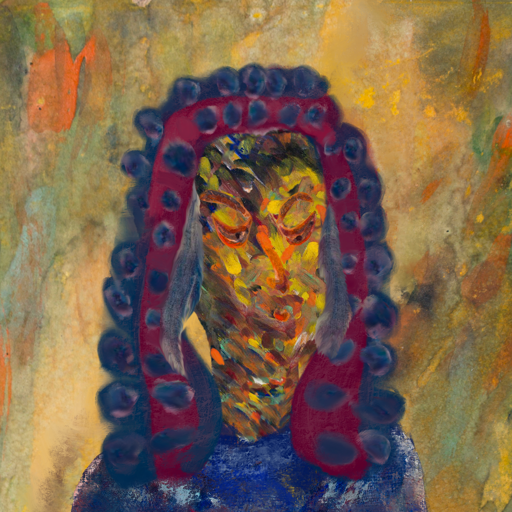
Background: Comrade, Head And Neck Side: An_Impression, Face Side: Hypocrite, Bust: Irani, Hair Side: Hill_Girl, Head Accessory: Blank, Second Necklace: Blank, Necklace: Blank, Baby: Blank